Interaction volume radius: 5 \u00c5
Interaction volume height: 40 \u00c5
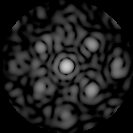
Disorder parameter: 0.5004